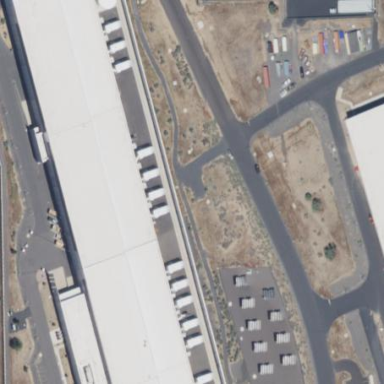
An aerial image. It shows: Data center building.